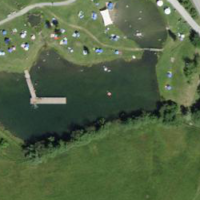
EUNIS habitat code: 24
Species observed at this site:
Dactylorhiza majalis
Menyanthes trifoliata